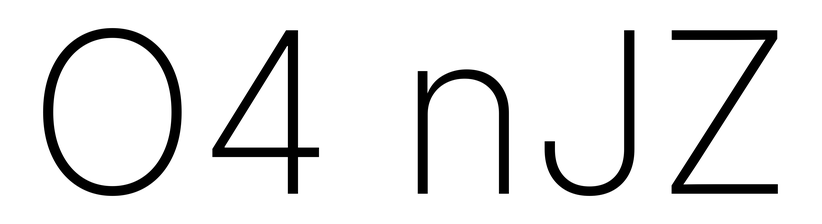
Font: Inter_ExtraLight